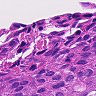
Metastatic tissue present: yes